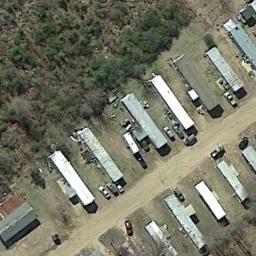
Label: residential